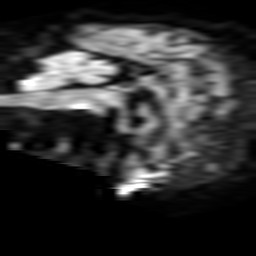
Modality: TRACE
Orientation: sagittal
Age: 74
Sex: male
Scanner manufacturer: philips
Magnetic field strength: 3 T
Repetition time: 3.332 s
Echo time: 0.076 s